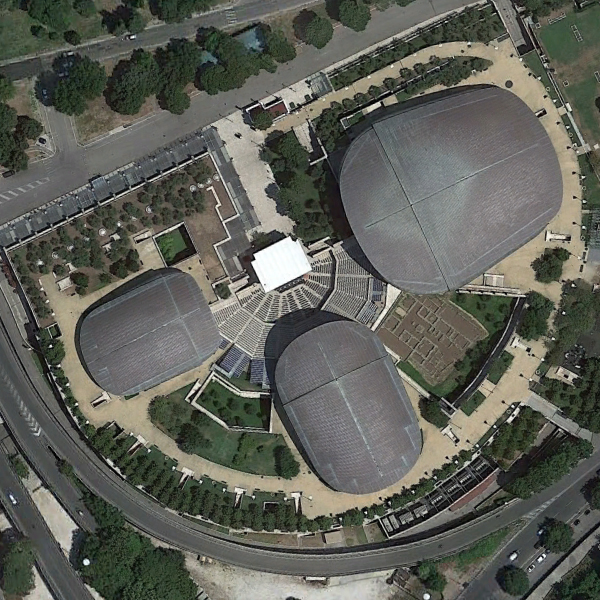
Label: Center